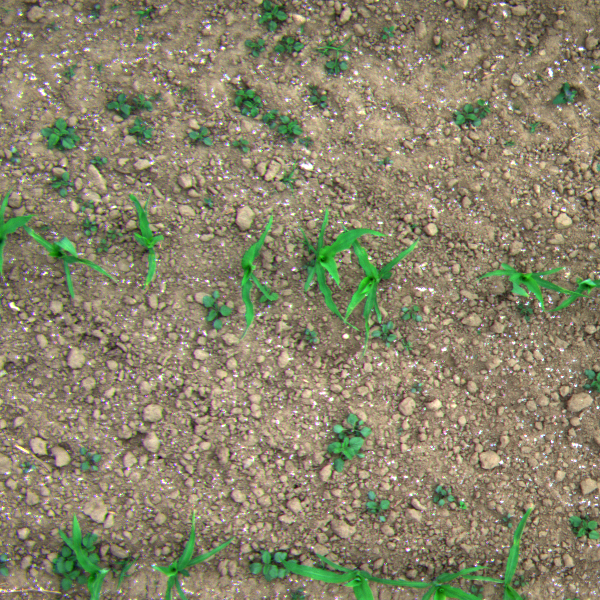
Acquisition date: 2023-06-06
Tile: 0395
Annotated plant instances:
label: amaranth
label: amaranth
label: amaranth
label: amaranth
label: amaranth
label: amaranth
label: amaranth
label: amaranth
label: amaranth
label: amaranth
label: weed_other
label: amaranth
label: amaranth
label: weed_other
label: maize
label: maize
label: amaranth
label: amaranth
label: amaranth
label: amaranth
label: amaranth
label: amaranth
label: amaranth
label: amaranth
label: amaranth
label: amaranth
label: amaranth
label: amaranth
label: amaranth
label: amaranth
label: amaranth
label: amaranth
label: amaranth
label: amaranth
label: amaranth
label: amaranth
label: amaranth
label: amaranth
label: amaranth
label: amaranth
label: amaranth
label: amaranth
label: amaranth
label: amaranth
label: amaranth
label: amaranth
label: amaranth
label: weed_other
label: amaranth
label: barnyard_grass
label: barnyard_grass
label: amaranth
label: barnyard_grass
label: amaranth
label: amaranth
label: weed_other
label: amaranth
label: barnyard_grass
label: weed_other
label: maize
label: maize
label: maize
label: maize
label: amaranth
label: amaranth
label: maize
label: maize
label: barnyard_grass
label: amaranth
label: amaranth
label: amaranth
label: amaranth
label: amaranth
label: amaranth
label: maize
label: barnyard_grass
label: maize
label: amaranth
label: maize
label: maize
label: maize
label: amaranth